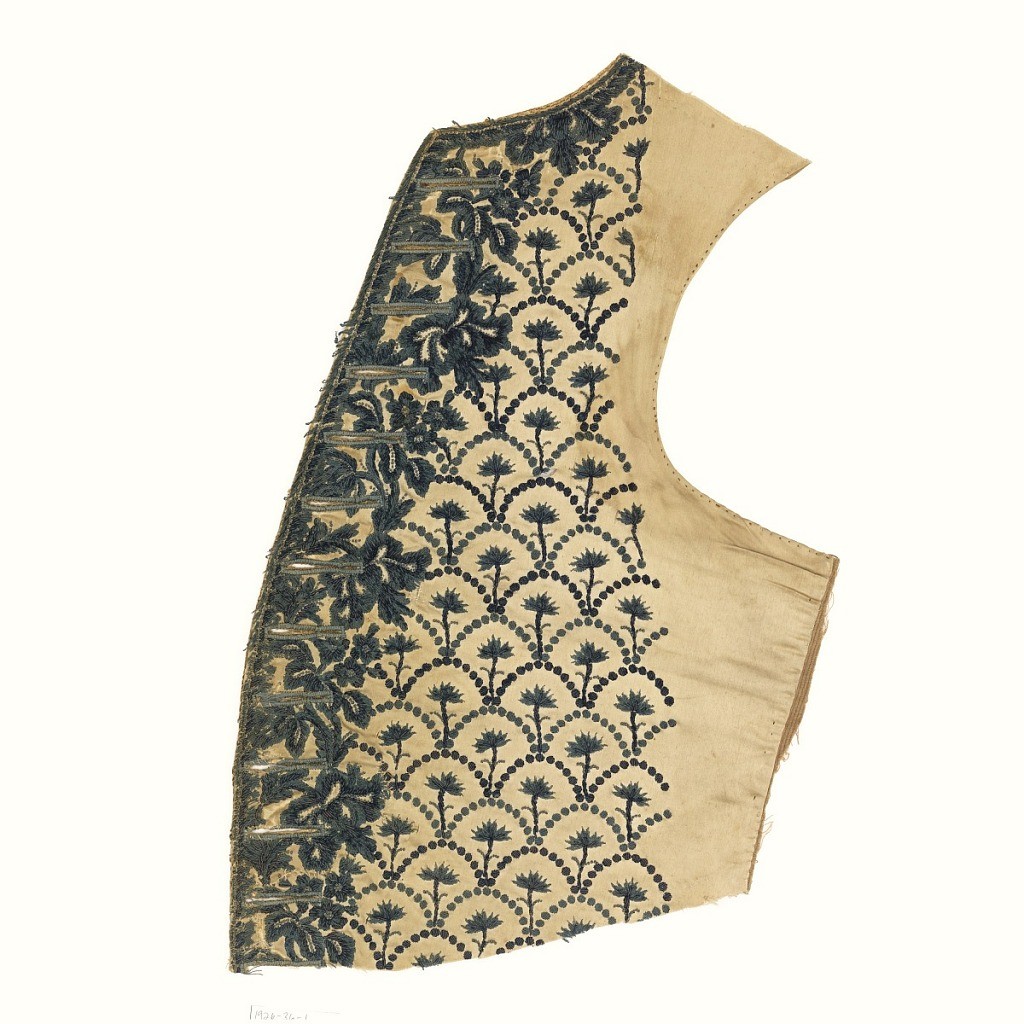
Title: Waistcoat panel
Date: mid-18th century
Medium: silk Technique: embroidered on satin weave
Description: Waistcoat panel with dark blue chenille embroidery in a pattern of  imbricated scales, each containing a single floral sprig. Dense floral embroidery with French knots surrounds buttonholes.